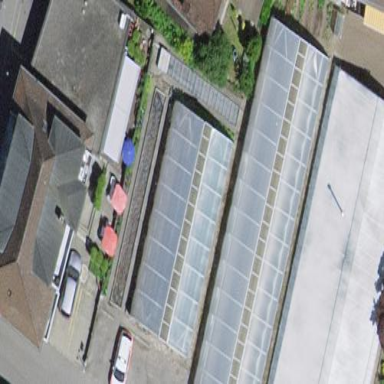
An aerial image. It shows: Greenhouse.